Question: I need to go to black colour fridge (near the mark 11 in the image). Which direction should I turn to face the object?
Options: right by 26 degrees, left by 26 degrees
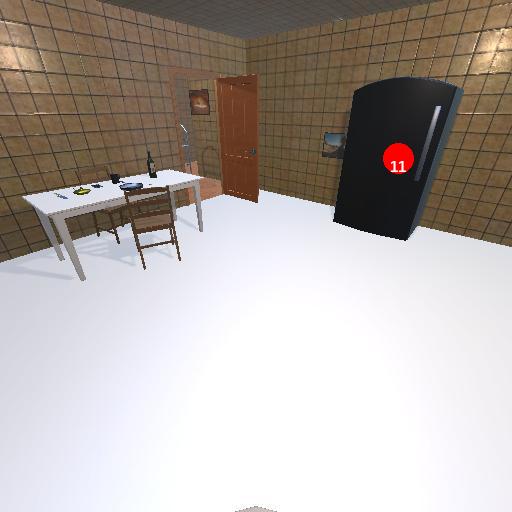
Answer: right by 26 degrees